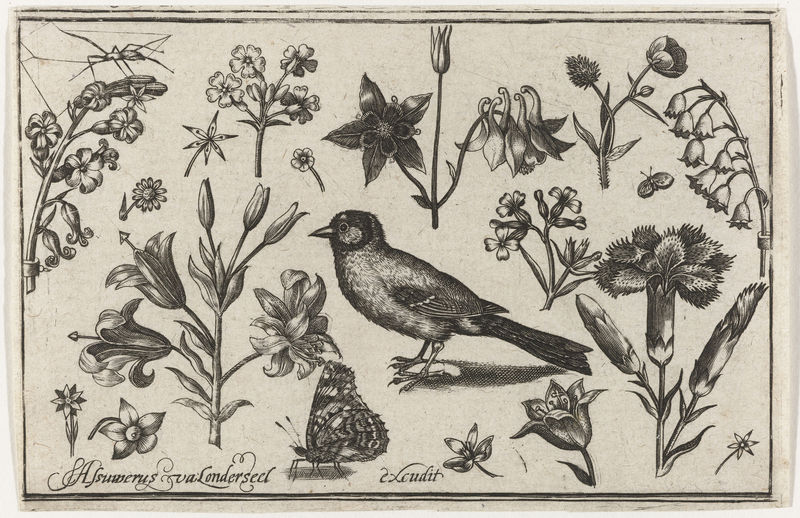
Titel: Bloemen, vlinder en een vogel
Künstler: Nicolaes de Bruyn
Standort: Amsterdam
Institution: Rijksmuseum
Schlagwörter: fleurs, gravure, fleur, aile, oiseau, animaux, insecte, tulipe, ailes, papillon, animal, branches, faune, lys, oeillet, insectes, muguet, bec, tulipes, flore, tupile, rossignol, papilons, beque